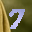
Label: 7